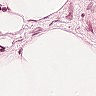
Metastatic tissue present: no